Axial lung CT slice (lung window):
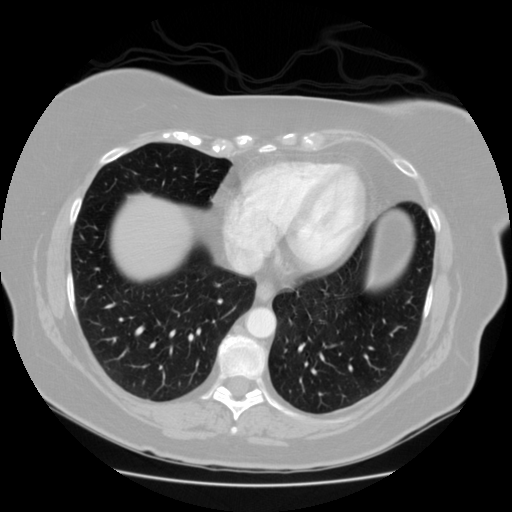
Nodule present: no